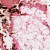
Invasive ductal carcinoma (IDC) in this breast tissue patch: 0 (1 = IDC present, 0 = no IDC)